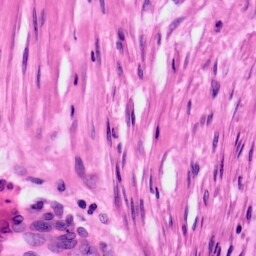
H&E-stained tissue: Ovarian